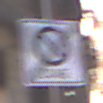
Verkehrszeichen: EndeEingeschraenktesHalteverbotZone
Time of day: MorningAfternoon
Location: Outdoor (Urban)
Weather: PartlyCloudy
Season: NotSpecified
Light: Natural